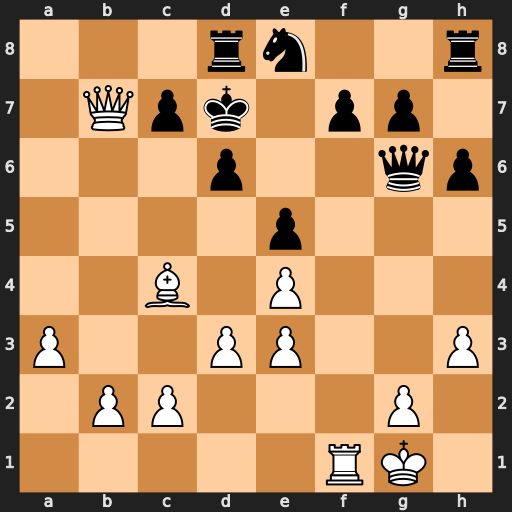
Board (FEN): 3rn2r/1Qpk1pp1/3p2qp/4p3/2B1P3/P2PP2P/1PP3P1/5RK1
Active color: w
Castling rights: -
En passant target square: -
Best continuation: Rxf7+ Qxf7 Bxf7